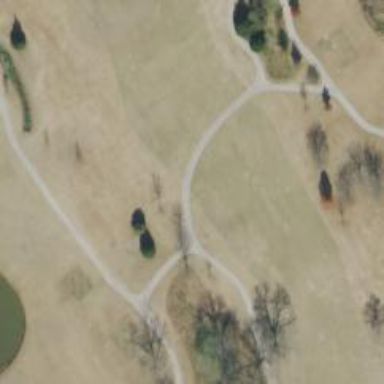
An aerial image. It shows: View of golf hole.